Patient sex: M
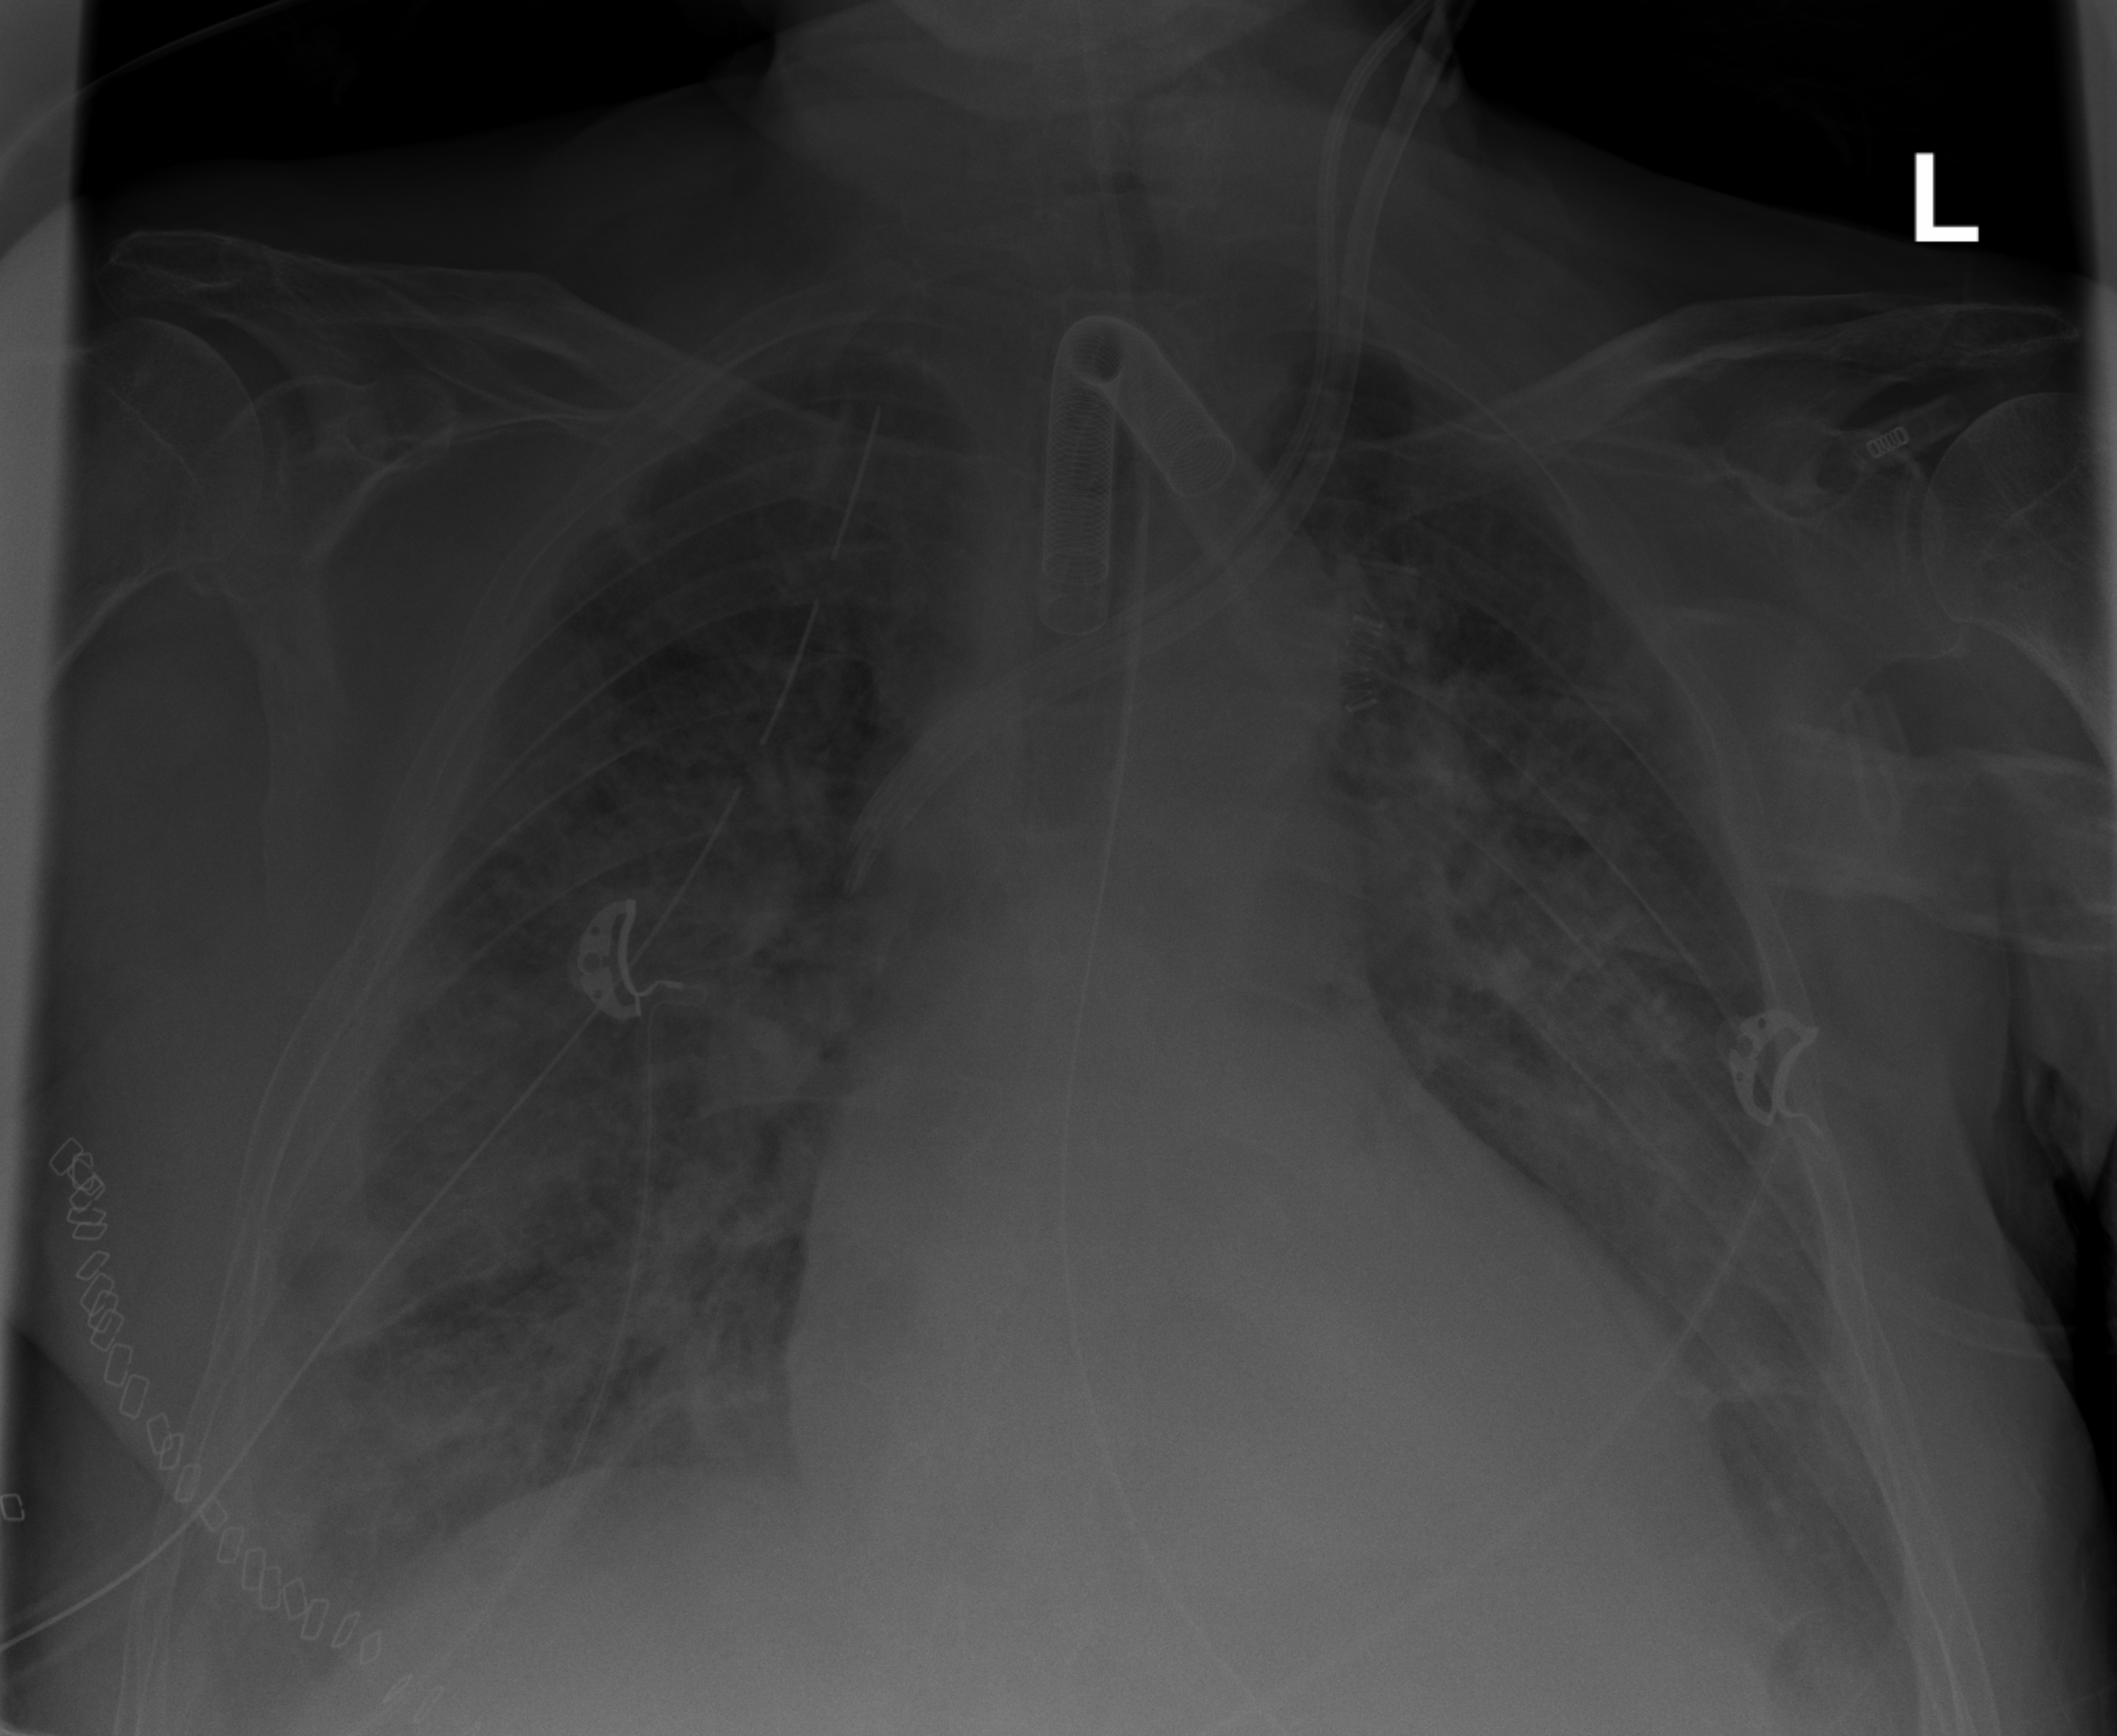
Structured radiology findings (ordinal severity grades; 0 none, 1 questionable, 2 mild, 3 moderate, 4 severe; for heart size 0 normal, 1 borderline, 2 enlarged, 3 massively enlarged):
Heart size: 2
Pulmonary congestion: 2
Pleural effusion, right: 2
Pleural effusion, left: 2
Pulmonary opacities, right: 3
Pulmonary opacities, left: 3
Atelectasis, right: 3
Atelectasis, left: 3